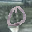
Label: 0